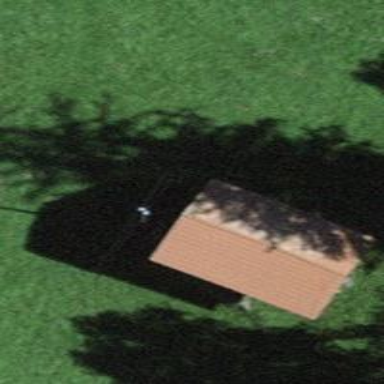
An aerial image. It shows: Rural barn.